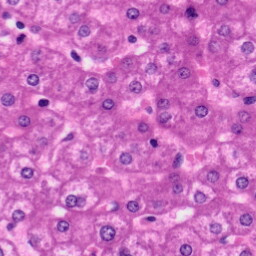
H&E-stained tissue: Liver